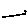
Label: line